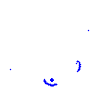
Particle: proton